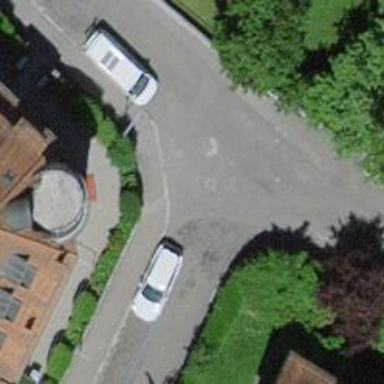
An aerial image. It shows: Kerb barrier.